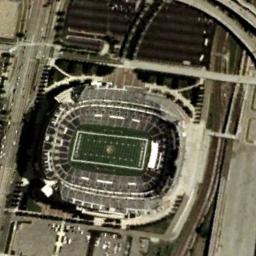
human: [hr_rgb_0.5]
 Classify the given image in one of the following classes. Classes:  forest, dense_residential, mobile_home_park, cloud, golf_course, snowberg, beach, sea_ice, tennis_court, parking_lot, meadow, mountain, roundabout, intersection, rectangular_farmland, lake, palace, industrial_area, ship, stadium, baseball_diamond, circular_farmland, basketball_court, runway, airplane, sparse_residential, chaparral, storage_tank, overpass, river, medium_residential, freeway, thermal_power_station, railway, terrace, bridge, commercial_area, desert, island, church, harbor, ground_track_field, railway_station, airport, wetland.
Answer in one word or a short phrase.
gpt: stadium